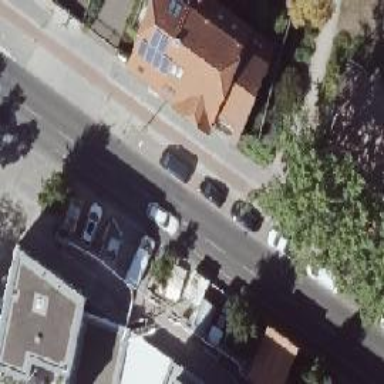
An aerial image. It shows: Apartments building with gambrel roof.